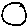
Label: circle